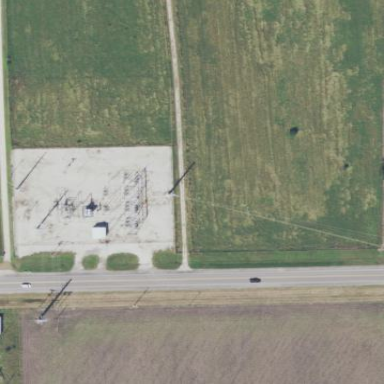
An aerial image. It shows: Outdoor power substation surrounded by fence. The substation is specifically for distribution purposes.